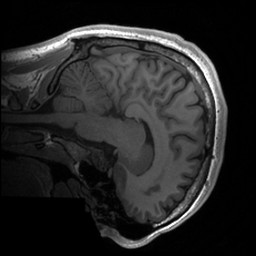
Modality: T1w
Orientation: sagittal
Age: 19
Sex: male
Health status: healthy